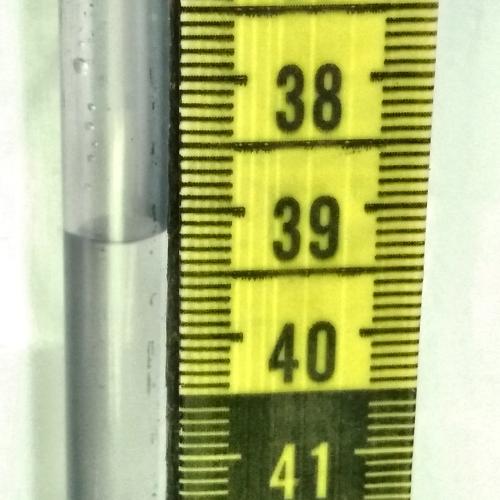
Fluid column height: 39.2 cm